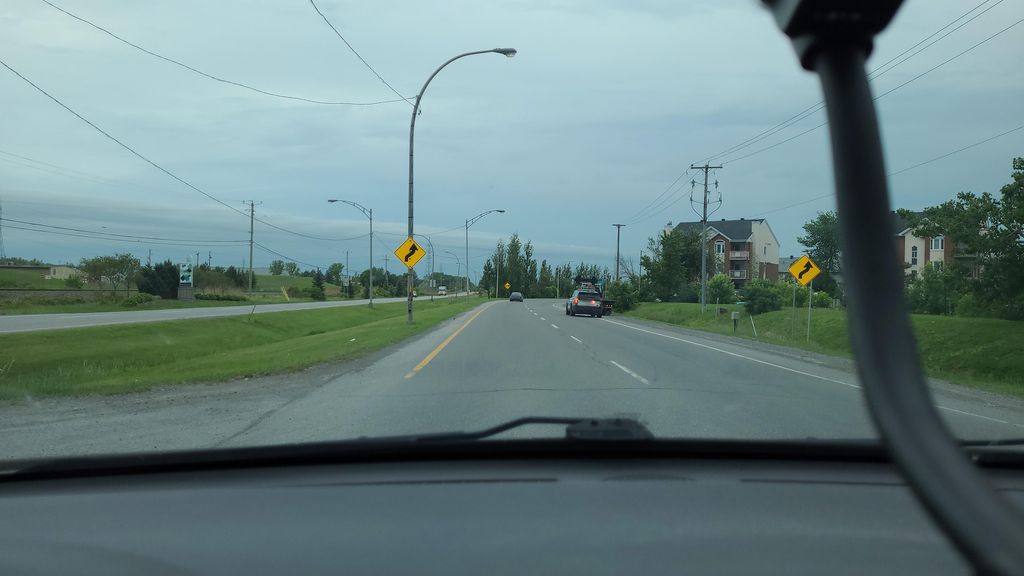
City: montreal